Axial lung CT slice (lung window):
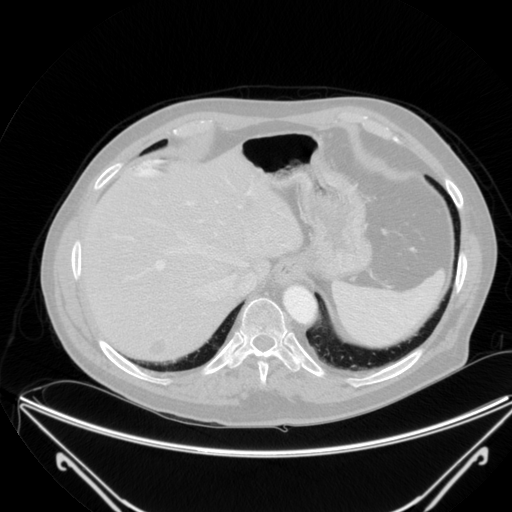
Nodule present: no